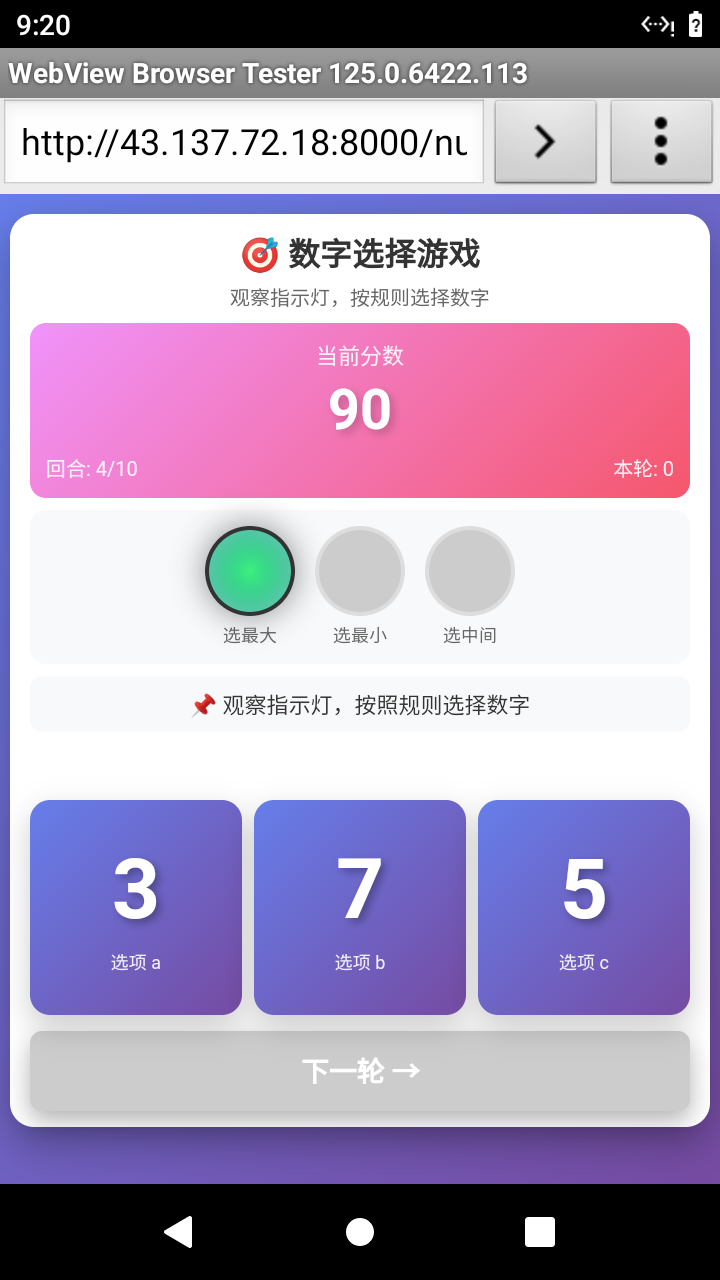

Select the correct number based on the traffic light color.
Answer: 1